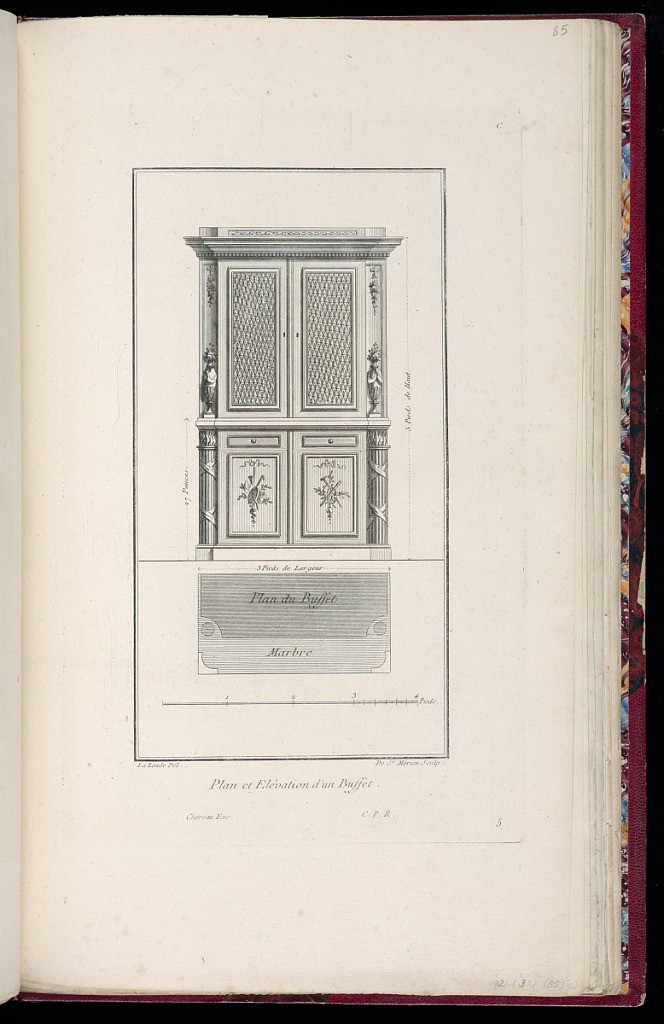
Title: Plan et Elévation d'un Buffet
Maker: Richard de Lalonde, French, active 1780–96
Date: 1775-1788
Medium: Etching on off-white laid paper
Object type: Print
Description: Plan and elevation of a design for a buffet, decorated with ornament motifs including carved trophies suspended by ribbon, bound reed, urns with flowers, fluting, and scrolling acanthus leaf. The plate is signed and numbered.